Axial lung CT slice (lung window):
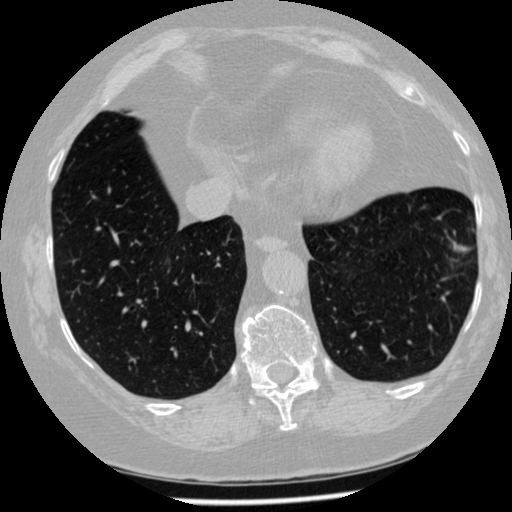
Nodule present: no